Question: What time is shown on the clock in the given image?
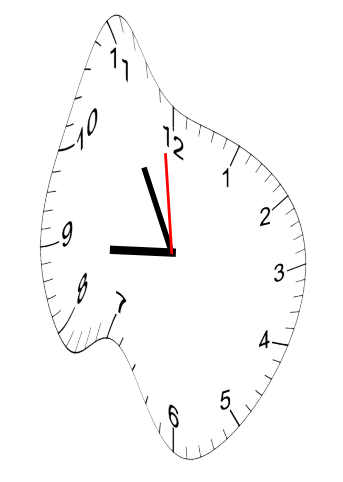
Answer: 08:54:59